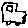
Label: car